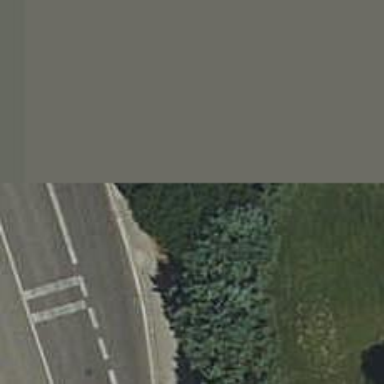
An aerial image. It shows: Hedge acting as barrier.